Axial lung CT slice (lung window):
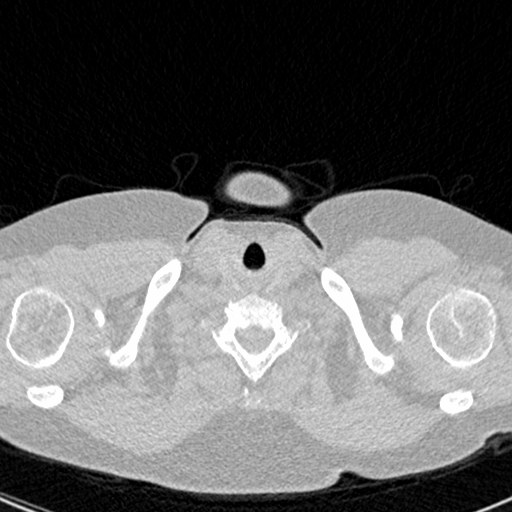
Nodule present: no